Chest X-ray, PA view. Patient: 15 years old, sex M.
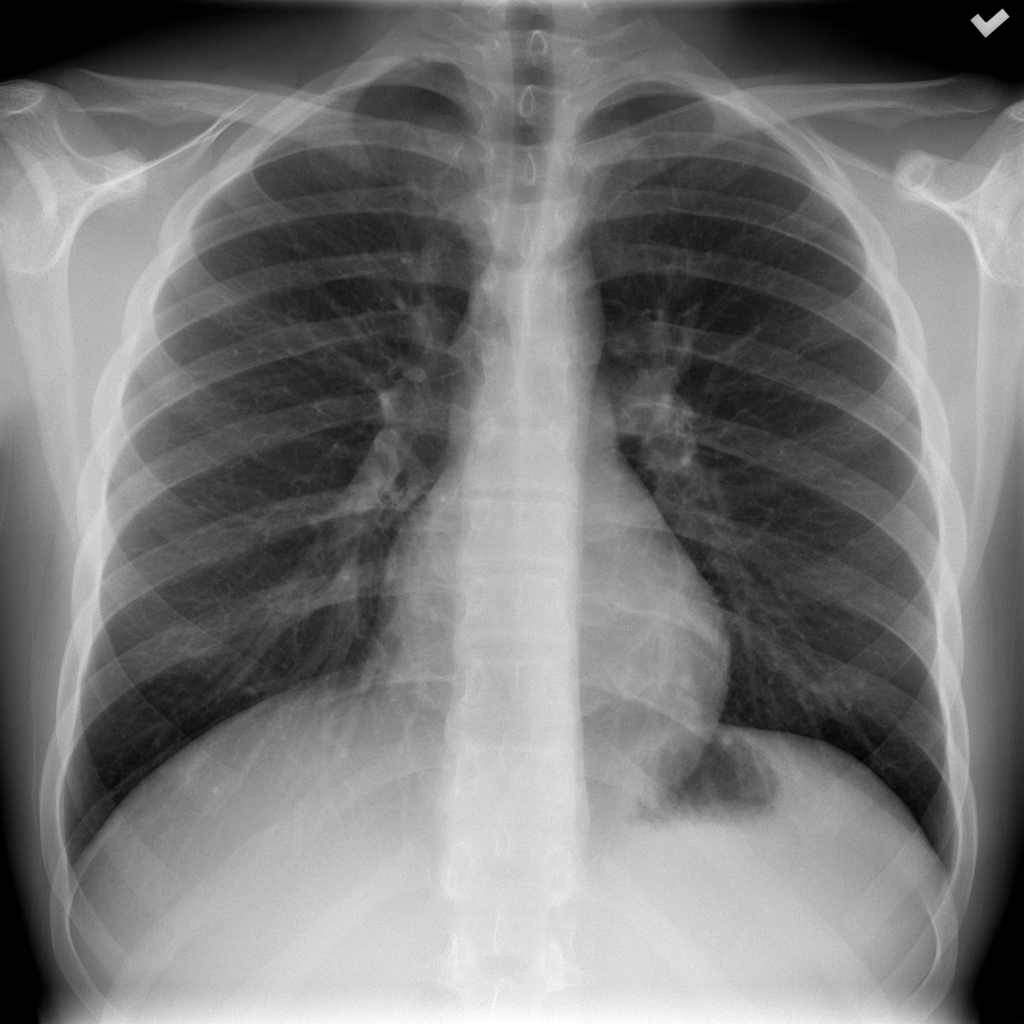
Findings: No Finding